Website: bh-photo
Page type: customer-info-address
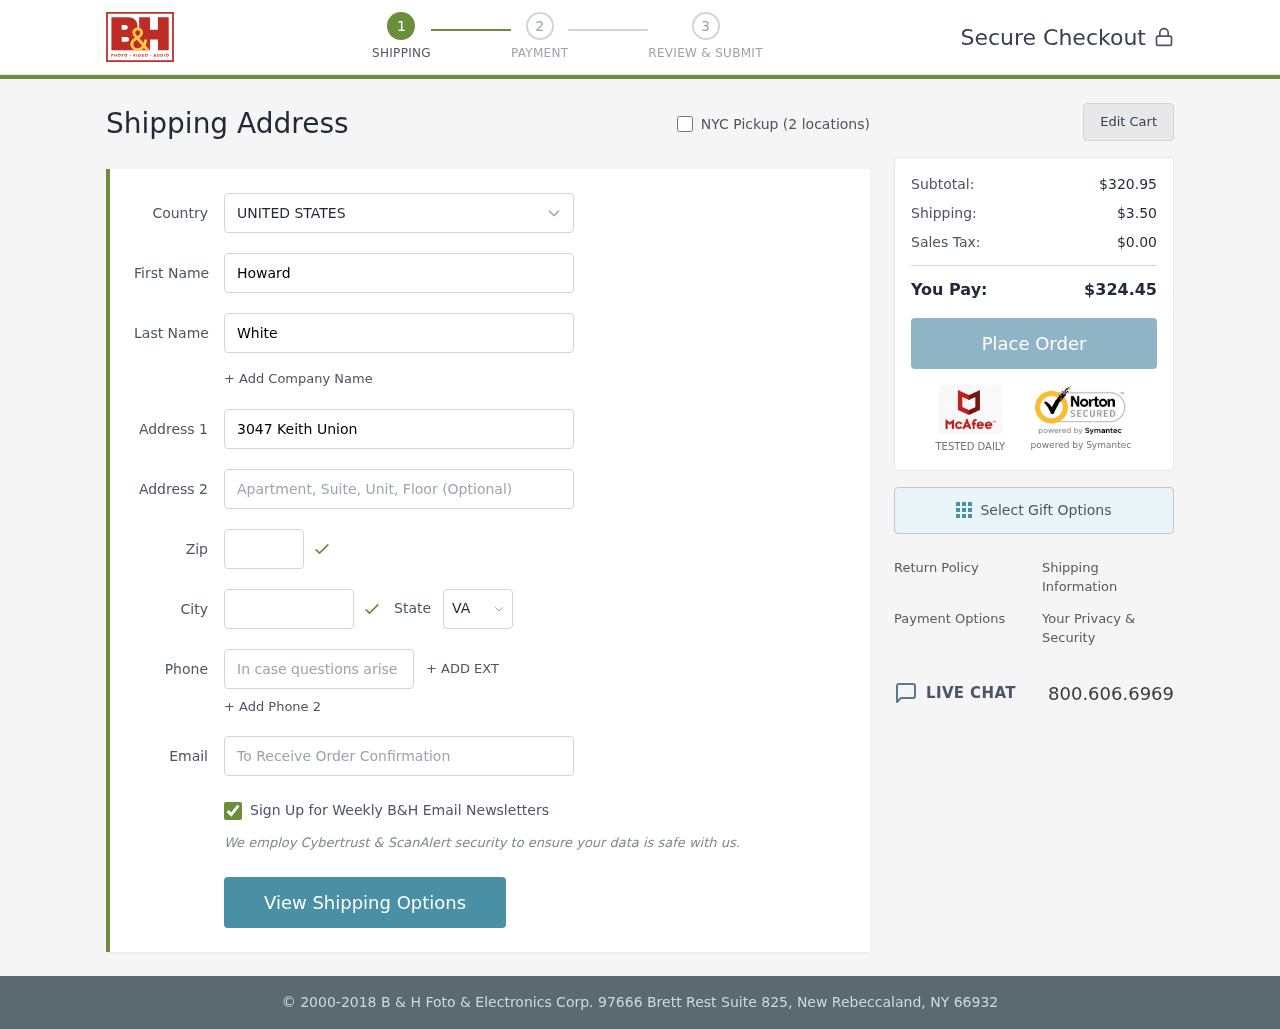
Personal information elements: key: PII_CITY
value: West Maurice
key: PII_COUNTRY
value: United States
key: PII_EMAIL
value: howard_white@hotmail.com
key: PII_FIRSTNAME
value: Howard
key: PII_LASTNAME
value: White
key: PII_PHONE
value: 5304673809
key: PII_POSTCODE
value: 79253
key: PII_STATE_ABBR
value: VA
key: PII_STREET
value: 3047 Keith Union
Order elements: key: ORDER_SUBTOTAL
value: $320.95
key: ORDER_SHIPPING_COST
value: $3.50
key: ORDER_TAX
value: $0.00
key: ORDER_TOTAL
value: $324.45